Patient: sex F, age 54
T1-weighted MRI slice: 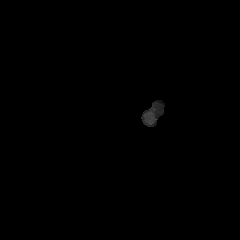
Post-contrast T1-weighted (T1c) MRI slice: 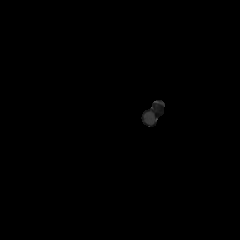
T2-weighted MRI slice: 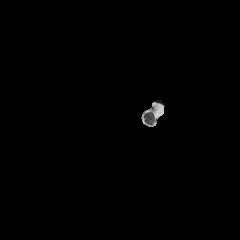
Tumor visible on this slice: no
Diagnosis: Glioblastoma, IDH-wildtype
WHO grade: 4